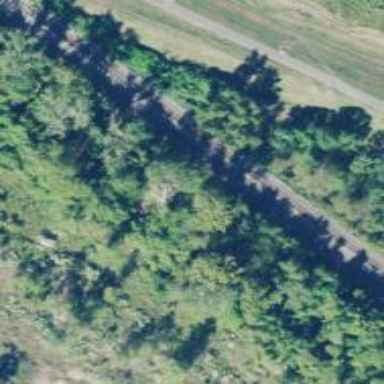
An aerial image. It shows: Railway track.